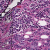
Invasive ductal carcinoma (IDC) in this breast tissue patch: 1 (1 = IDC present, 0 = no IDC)